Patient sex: F
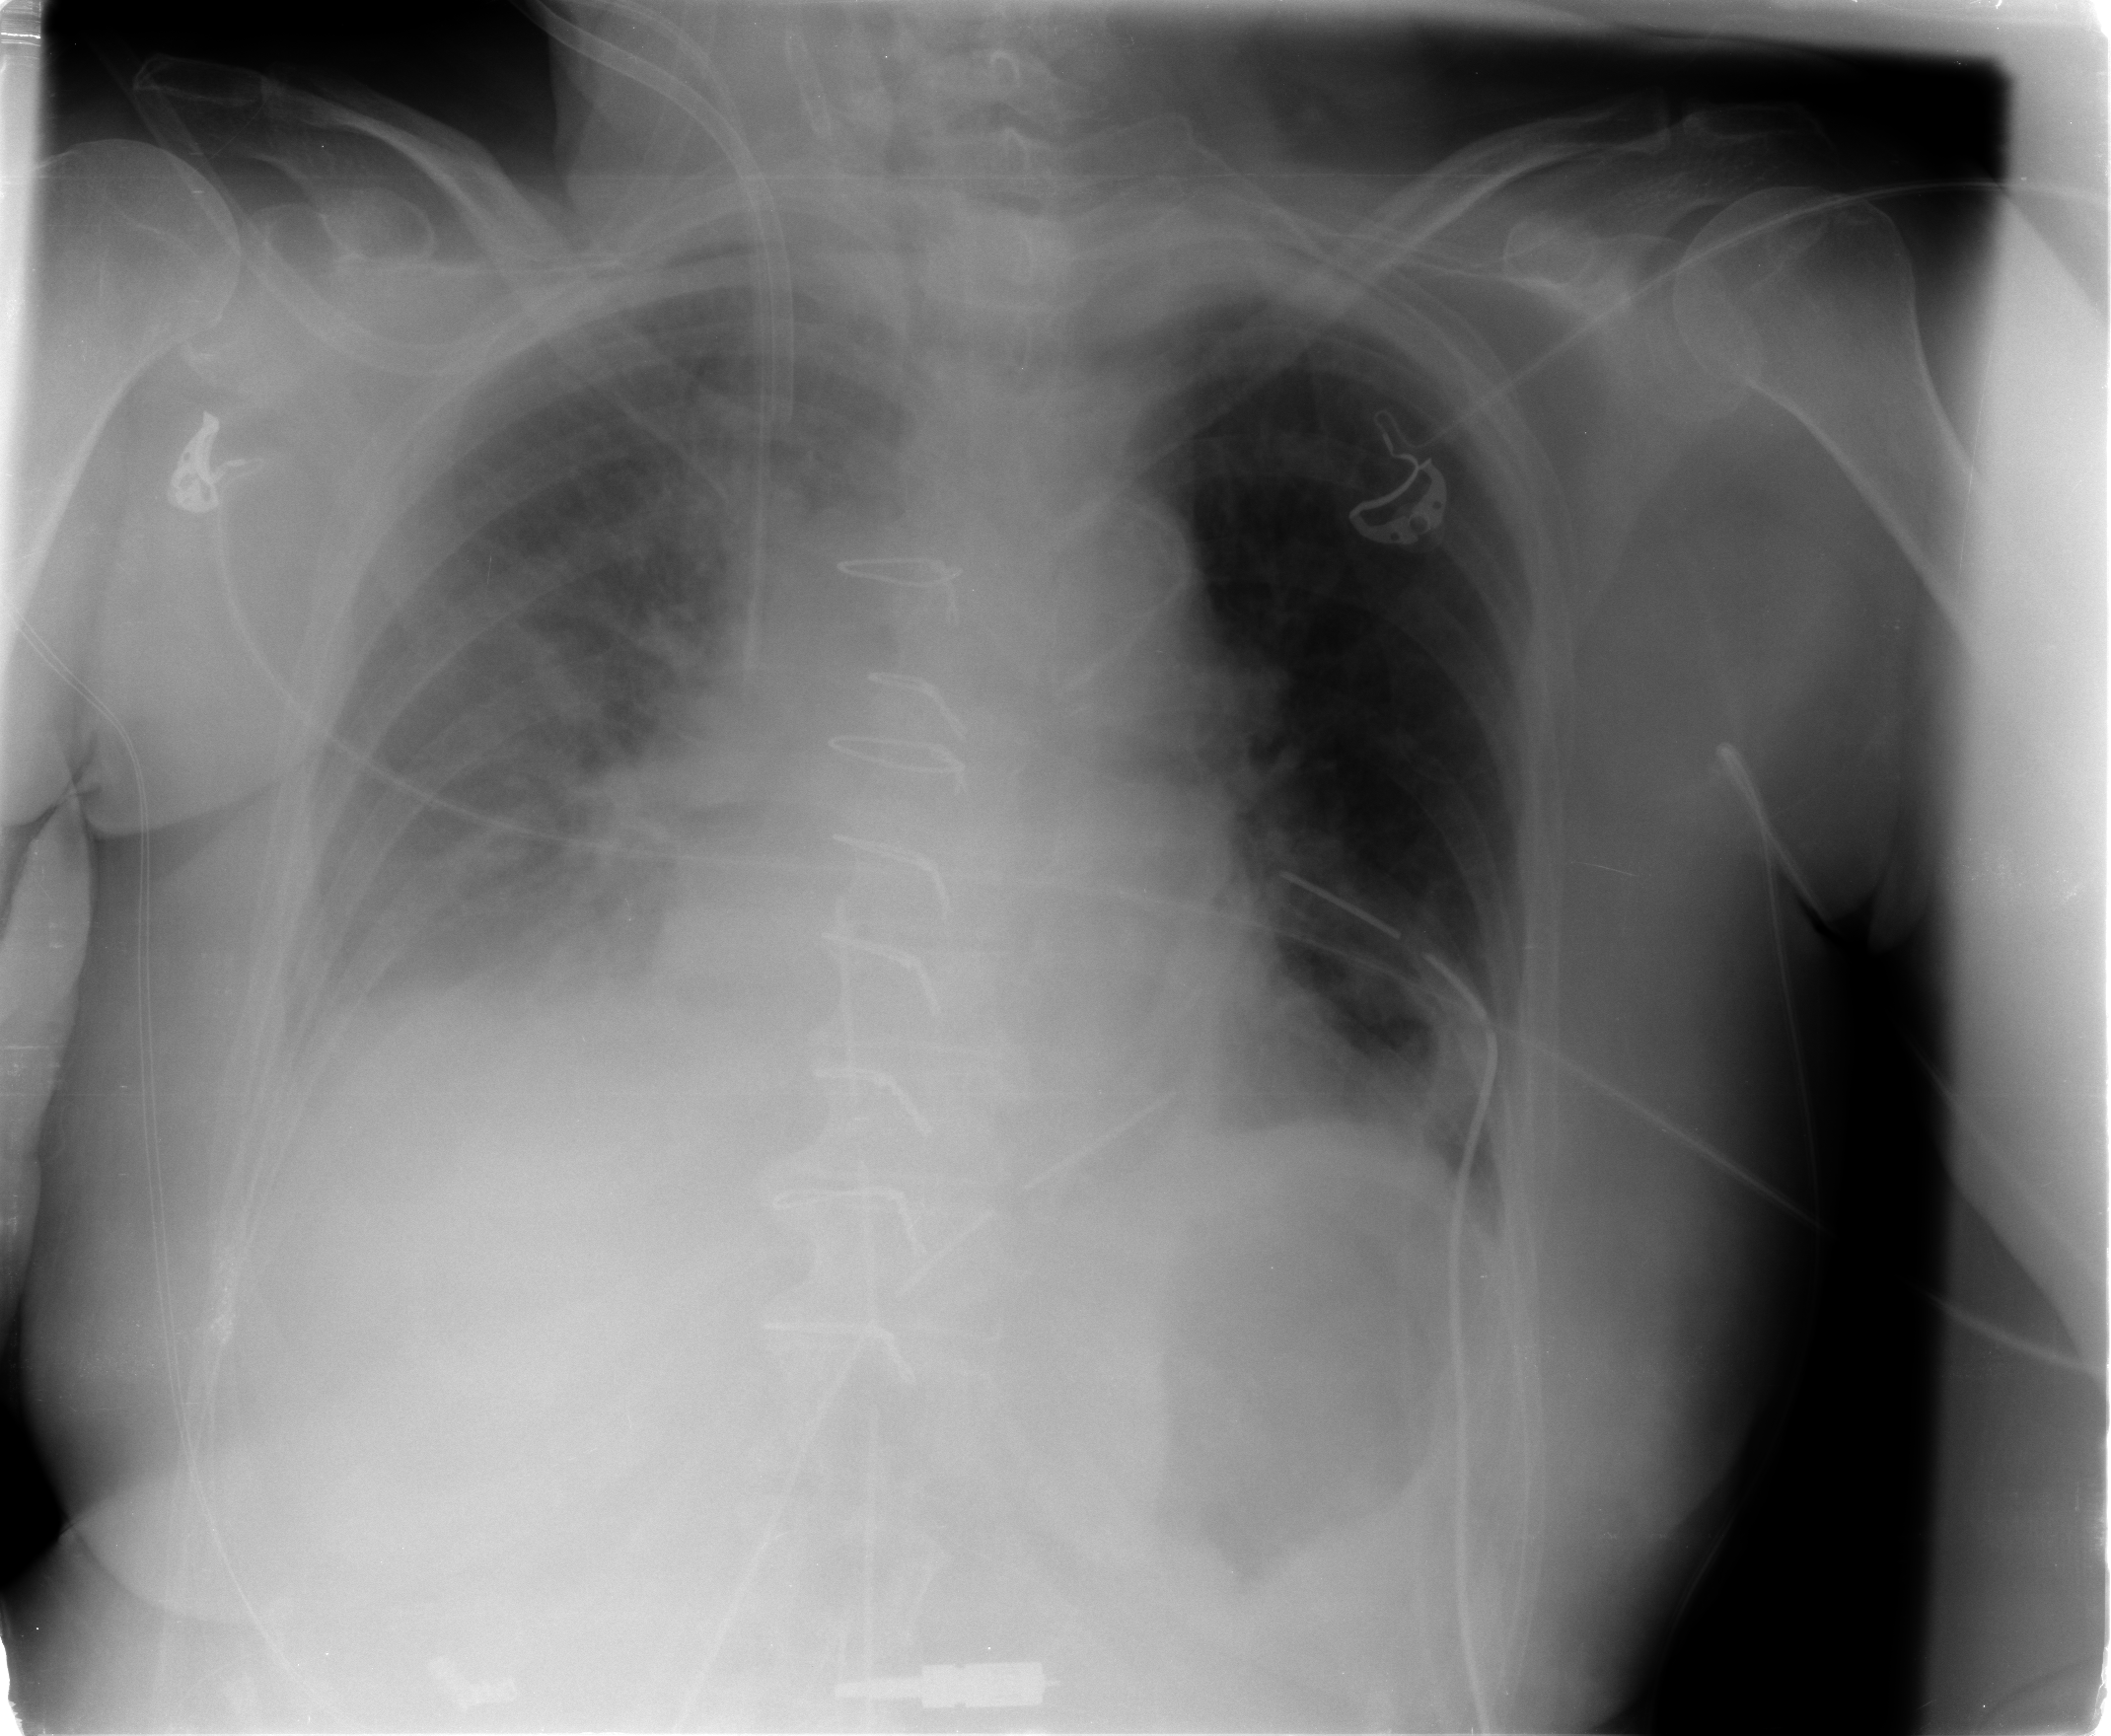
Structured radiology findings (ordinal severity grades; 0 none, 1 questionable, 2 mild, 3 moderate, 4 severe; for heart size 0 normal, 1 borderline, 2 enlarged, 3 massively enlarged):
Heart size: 1
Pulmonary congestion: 3
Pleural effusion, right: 2
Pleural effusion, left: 0
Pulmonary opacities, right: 0
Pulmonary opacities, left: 0
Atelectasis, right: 2
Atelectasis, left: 2